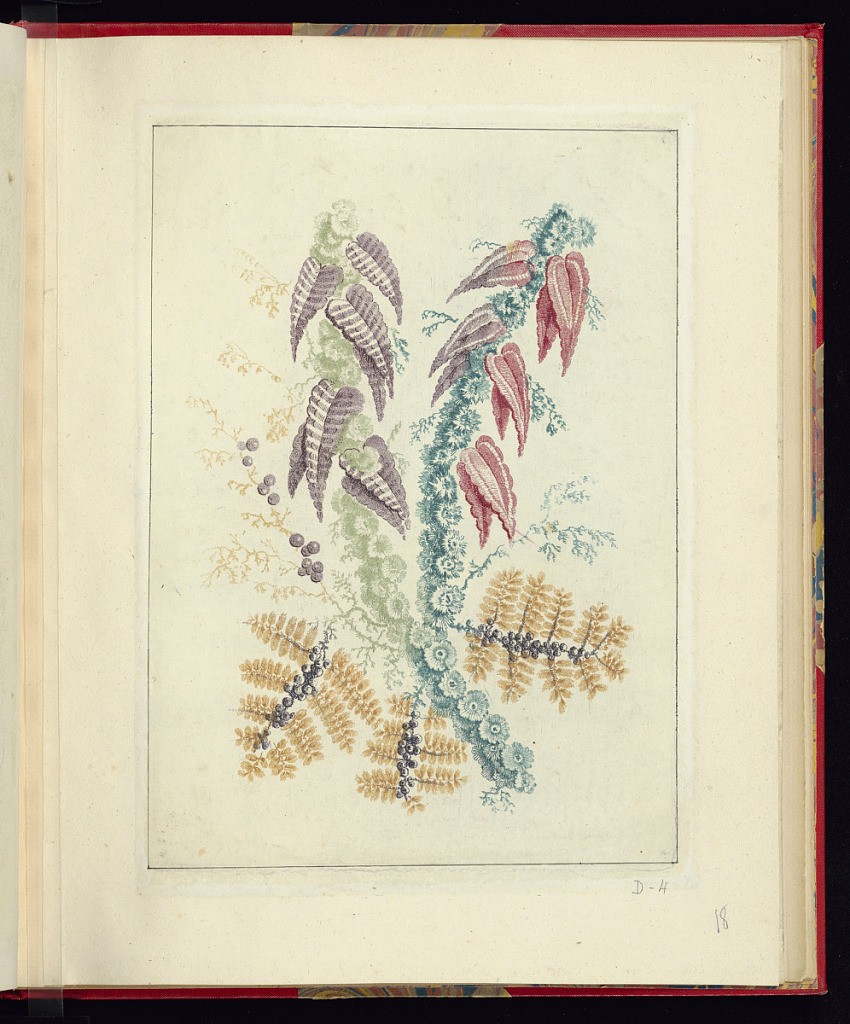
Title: Ornamental Design with Triangular Purple and Red leaves, from Nouvelle suite de cahiers de flerurs naturelle a l'usage des dessinateurs et des peintres, No.1
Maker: Jean-Baptiste Pillement, French, 1728–1808
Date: after 1775
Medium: Etching with colored inks à la poupé on cream laid paper tipped in cream paper
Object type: Print
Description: Floral motif of various stems and leaves.